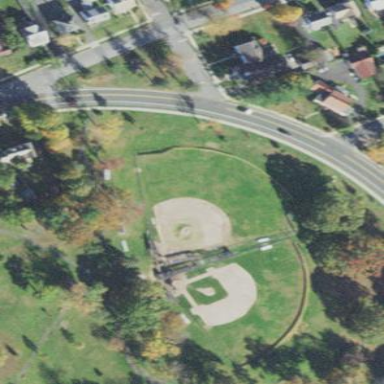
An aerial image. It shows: Baseball pitch for leisure and sports activities.